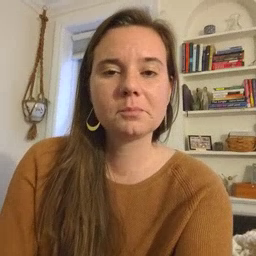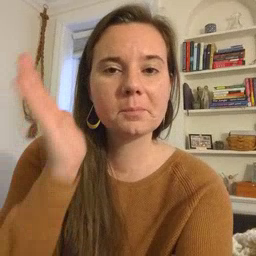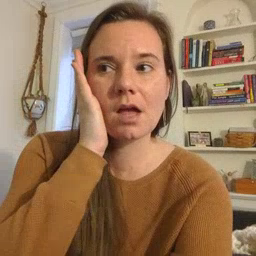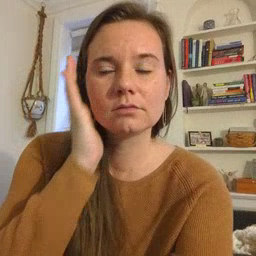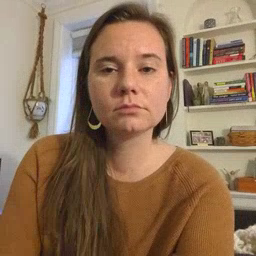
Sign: bed